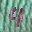
Label: 4